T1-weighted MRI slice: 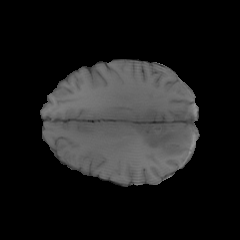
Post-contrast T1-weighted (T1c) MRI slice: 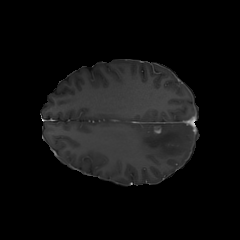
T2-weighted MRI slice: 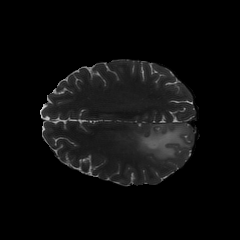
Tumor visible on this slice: yes